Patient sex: M
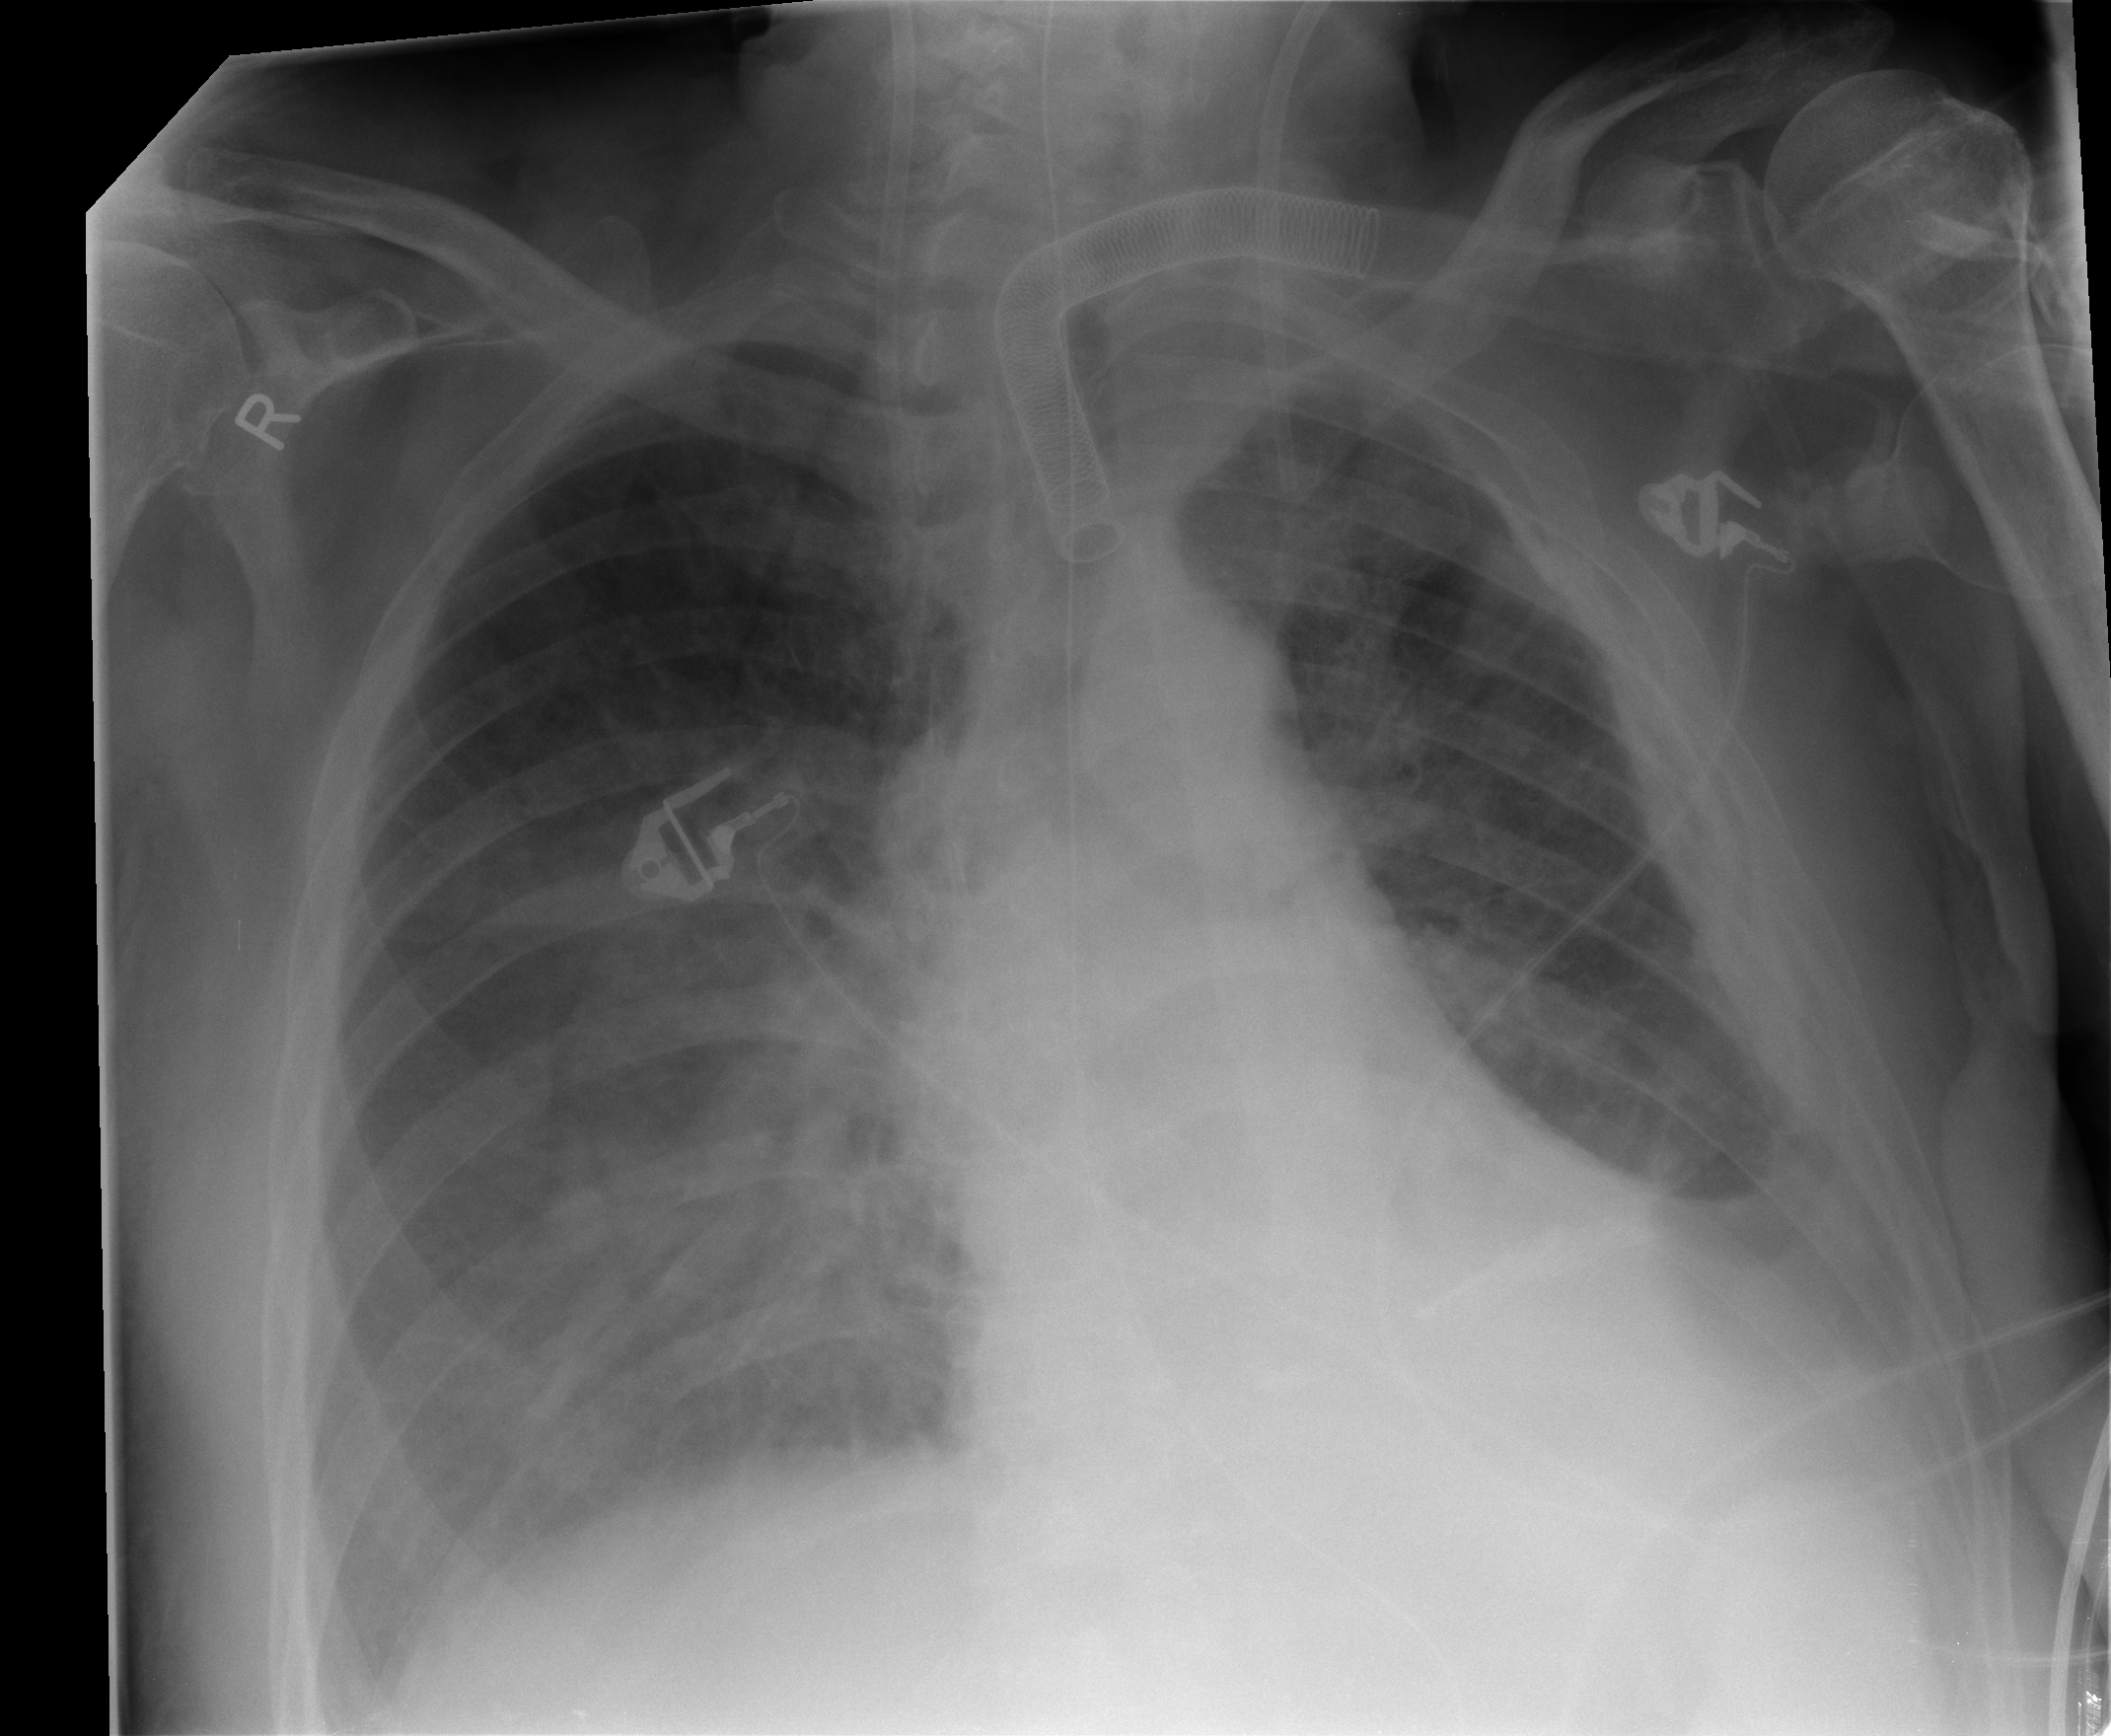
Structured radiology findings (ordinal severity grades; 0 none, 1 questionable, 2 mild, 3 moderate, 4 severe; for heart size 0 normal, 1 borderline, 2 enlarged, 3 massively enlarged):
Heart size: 1
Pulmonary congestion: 3
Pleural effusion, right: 1
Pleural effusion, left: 3
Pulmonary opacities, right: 3
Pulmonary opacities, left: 3
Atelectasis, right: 2
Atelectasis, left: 2